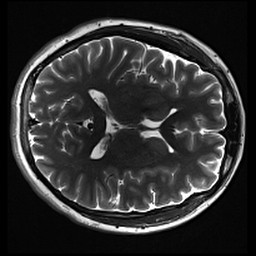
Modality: inplaneT2
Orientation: axial